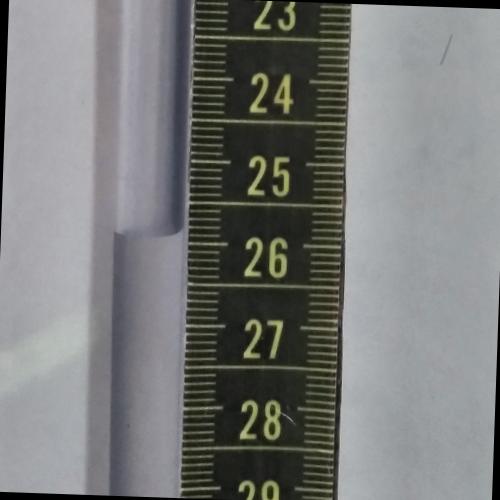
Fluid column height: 25.9 cm